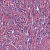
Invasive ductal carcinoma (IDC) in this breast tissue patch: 1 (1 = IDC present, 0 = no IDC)